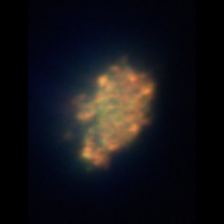
Taxon: Unknown_detritus
Group: Unknown